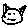
Label: cat